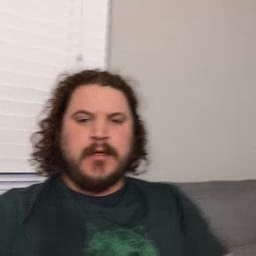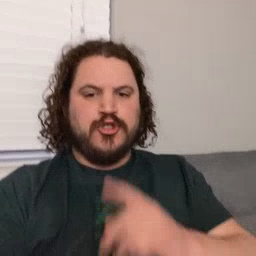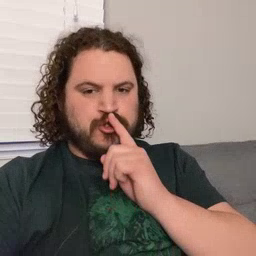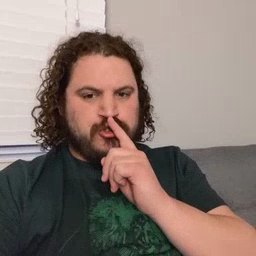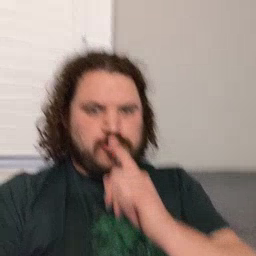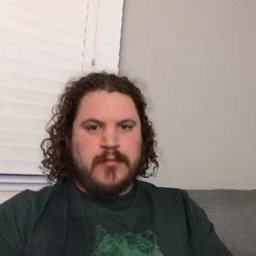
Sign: shhh